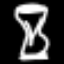
Label: hourglass